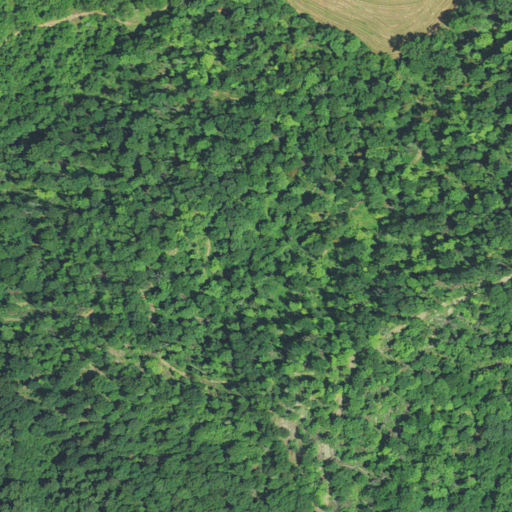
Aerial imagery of ridge(s) in West Virginia named Pack Saddle Ridge containing deciduous forest and mixed forest